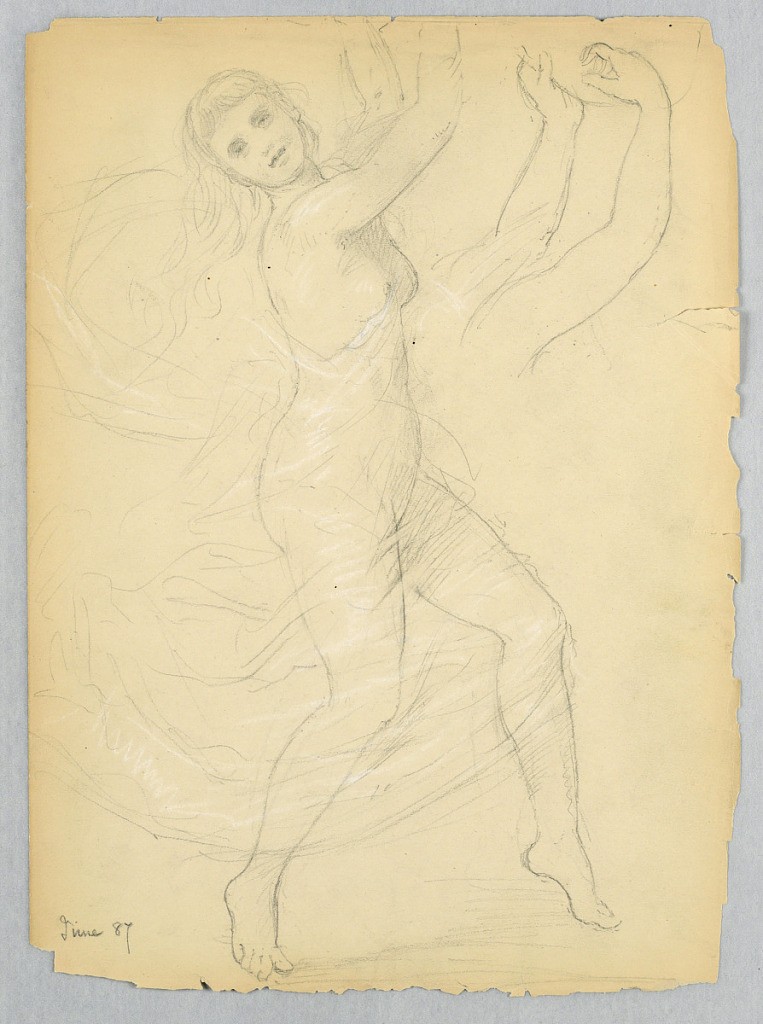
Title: Sketches for a Bacchante
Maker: Daniel Huntington, American, 1816–1906
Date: June 1887
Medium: Graphite, white chalk on cream wove paper
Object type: Drawing
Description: Dancer in right profile, under a veil.  Study of arms, hands, and part of a tambourine, upper right. Verso: Similar figure, but facing towards the left, without the veil.